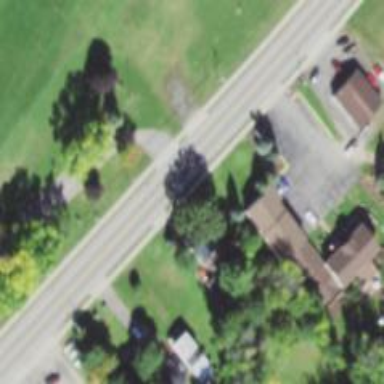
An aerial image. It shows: Footway along the road.